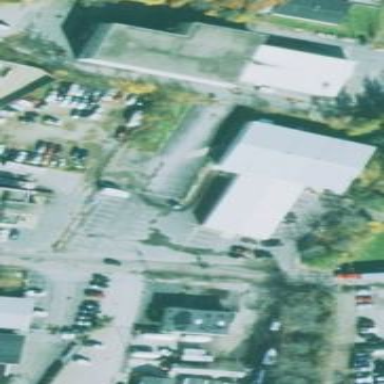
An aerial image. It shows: Building.